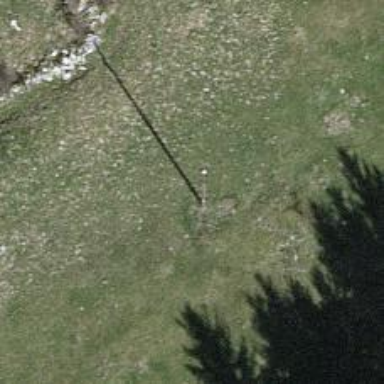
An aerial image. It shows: Power pole.